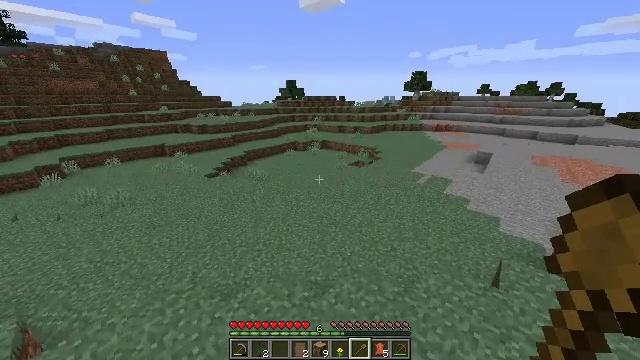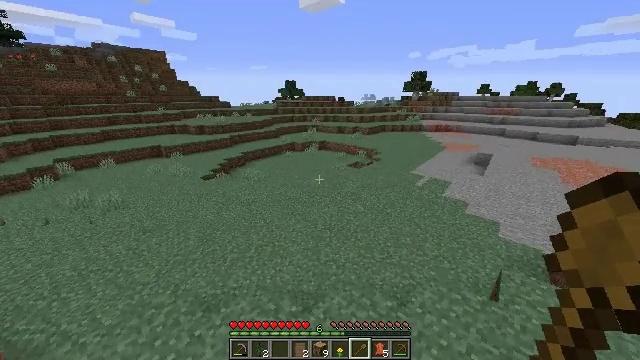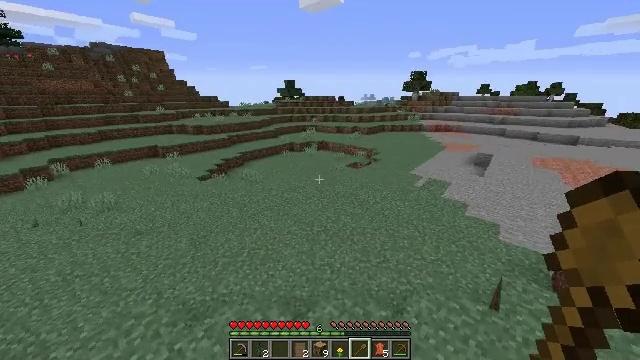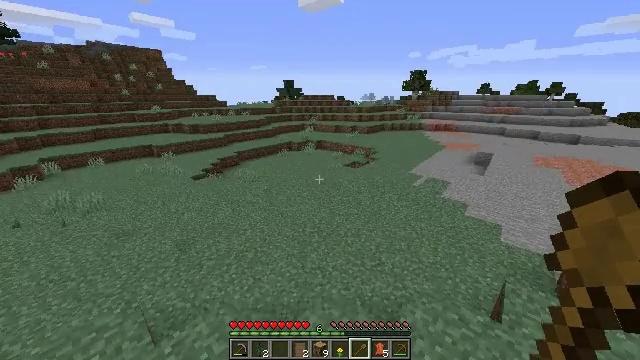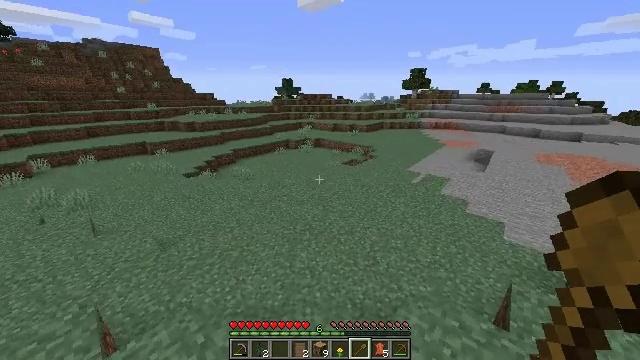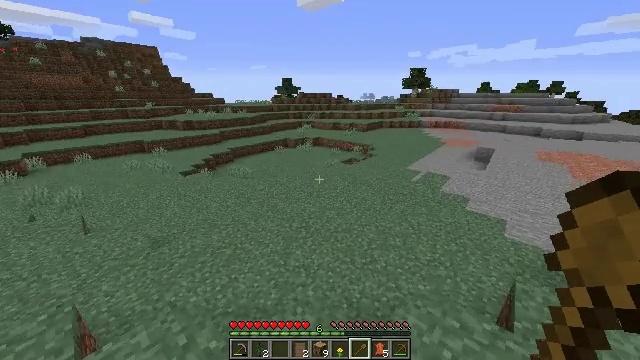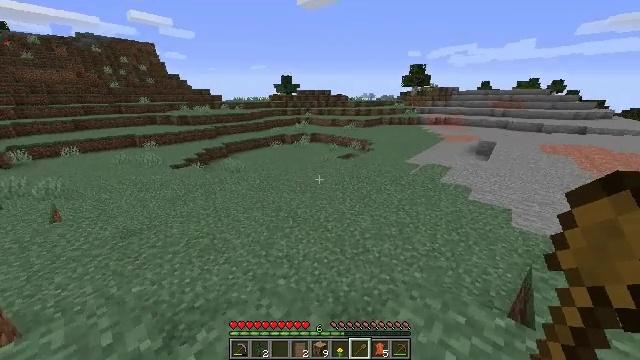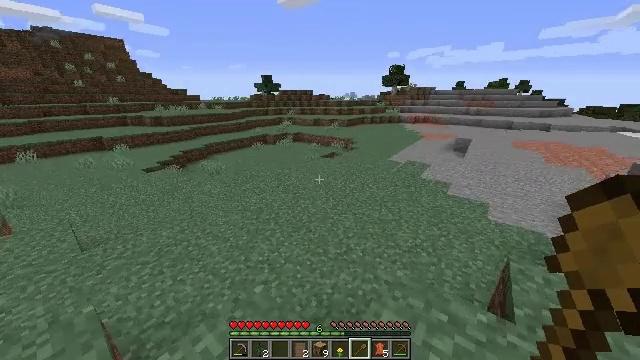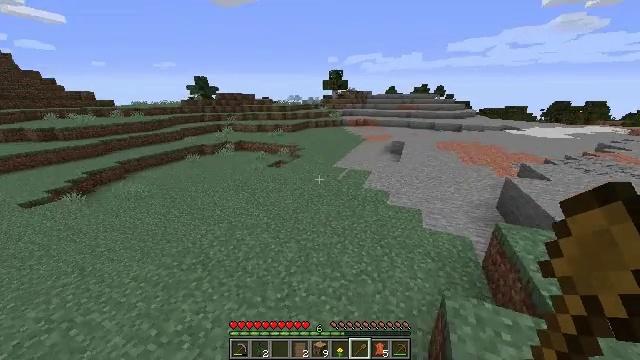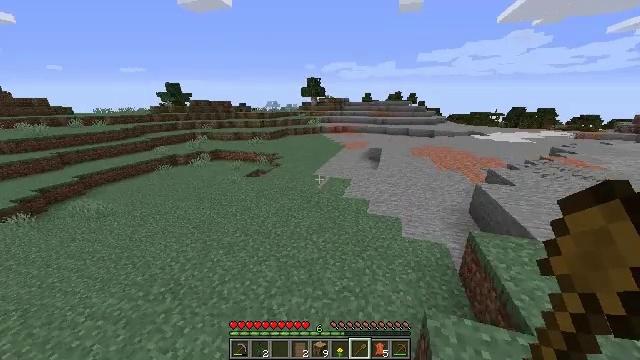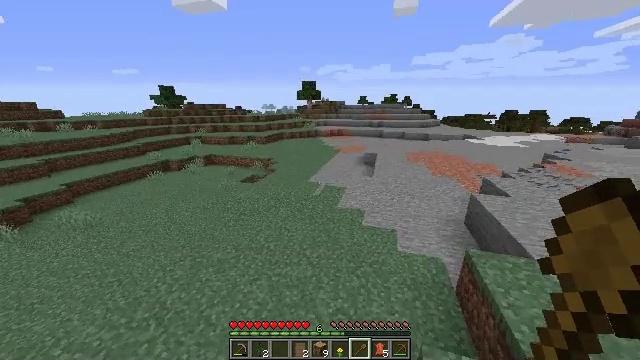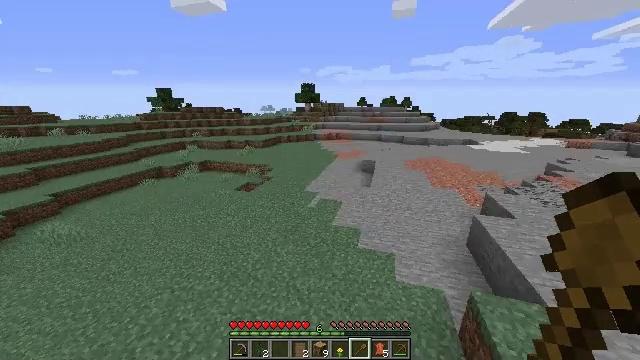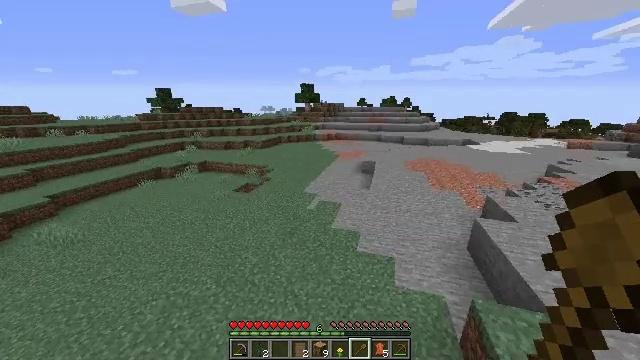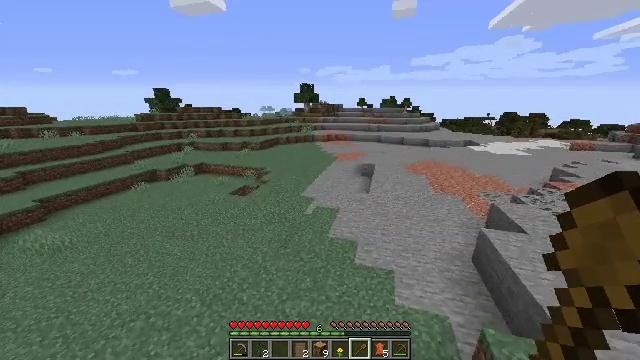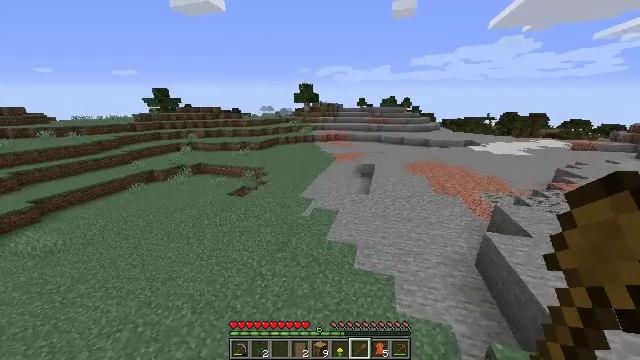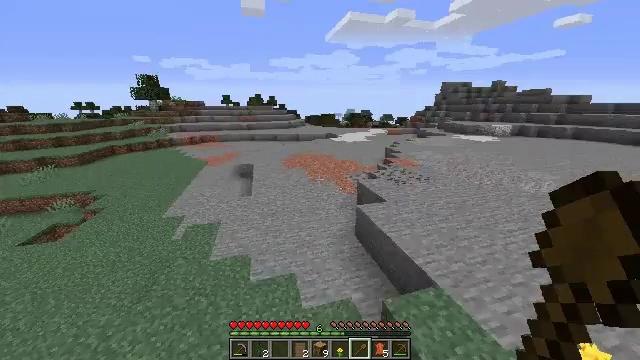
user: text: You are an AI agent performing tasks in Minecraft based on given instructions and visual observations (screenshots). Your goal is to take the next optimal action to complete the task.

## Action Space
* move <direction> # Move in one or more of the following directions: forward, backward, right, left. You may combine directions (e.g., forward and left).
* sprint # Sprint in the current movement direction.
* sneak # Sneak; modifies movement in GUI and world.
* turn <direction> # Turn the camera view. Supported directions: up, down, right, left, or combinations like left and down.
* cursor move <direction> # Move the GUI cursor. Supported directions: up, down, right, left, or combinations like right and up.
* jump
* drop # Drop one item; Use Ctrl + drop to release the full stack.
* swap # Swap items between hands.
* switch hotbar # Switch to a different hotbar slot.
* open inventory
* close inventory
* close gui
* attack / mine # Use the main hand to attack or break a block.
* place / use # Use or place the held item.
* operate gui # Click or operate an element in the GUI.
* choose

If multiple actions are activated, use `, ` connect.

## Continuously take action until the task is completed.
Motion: motion action
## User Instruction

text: Mine the grass in the plains.
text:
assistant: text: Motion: move forward and move right, jump
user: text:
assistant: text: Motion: move forward and move right, jump
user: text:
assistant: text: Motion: move forward and move right, jump
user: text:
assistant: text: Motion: move forward and move right, jump
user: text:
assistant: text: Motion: move forward and move right, jump
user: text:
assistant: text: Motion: move forward and move right, jump
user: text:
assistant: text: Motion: move forward and move right, turn right, jump
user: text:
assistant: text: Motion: move forward and move right, turn right, jump
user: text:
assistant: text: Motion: move forward and move right, turn right and up, jump
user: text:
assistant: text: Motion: move forward and move right, turn right, jump
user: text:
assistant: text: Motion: move forward and move right, jump
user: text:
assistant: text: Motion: move forward, jump
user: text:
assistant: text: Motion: move forward, jump
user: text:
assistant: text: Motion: move forward, jump
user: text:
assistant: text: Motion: move forward, turn right, jump
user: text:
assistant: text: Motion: move forward and move left, turn right and up, jump
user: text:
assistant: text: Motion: move forward and move left, turn right and up, jump
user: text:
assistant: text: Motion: move forward and move left, jump
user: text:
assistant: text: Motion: move forward and move left, jump
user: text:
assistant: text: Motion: move forward and move left, jump
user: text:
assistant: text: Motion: move forward and move left, jump
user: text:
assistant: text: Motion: move forward and move left, jump
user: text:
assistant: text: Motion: move forward and move left, turn left, jump
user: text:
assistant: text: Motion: move forward and move left, turn left, jump
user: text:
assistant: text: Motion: move forward and move left, turn left and down, jump
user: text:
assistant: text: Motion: move forward and move left, jump
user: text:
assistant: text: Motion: move forward and move left, jump
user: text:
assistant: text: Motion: move forward and move left, jump
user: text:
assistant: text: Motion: move forward and move left, turn left, jump
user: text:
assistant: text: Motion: move forward and move left, turn left and down, jump